Question: I'm making an application and I need a JComponent that looks like a JTextArea where I can select individual rows.
I know I could do it by using a JTextArea and managing it myself, but there is probably a better way to accomplish what I'm trying to do. The thing is I have no idea what to search for on Google because I don't know how such a component is called.
Here is a picture that shows what I want:
The section with "ADMIN" highlighted is exactly what I'm looking for. From that, I'm going to fill out some informations in other parts of the program, so I need to be able to know what is selected.
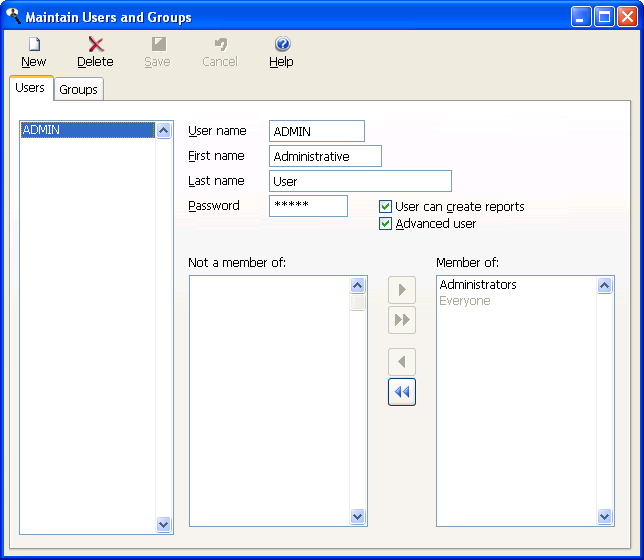
Answer: That is a <URL>, not a JTextArea. It has functionality like selection built-in. It can be shown with elements either horizontally or vertically. Please have a look at the official tutorial to which I've linked.